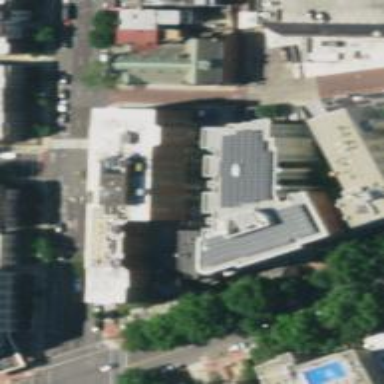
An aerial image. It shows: Public building.